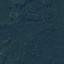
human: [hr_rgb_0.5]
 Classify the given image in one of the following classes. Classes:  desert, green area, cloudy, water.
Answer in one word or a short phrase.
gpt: green area